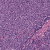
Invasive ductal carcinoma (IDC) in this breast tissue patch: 1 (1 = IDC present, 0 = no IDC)